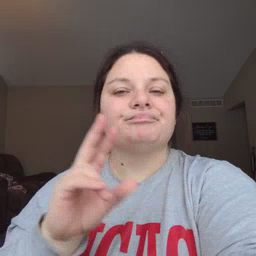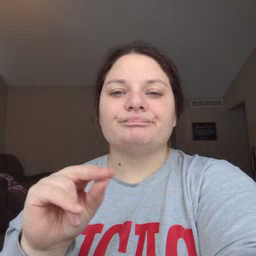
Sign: no